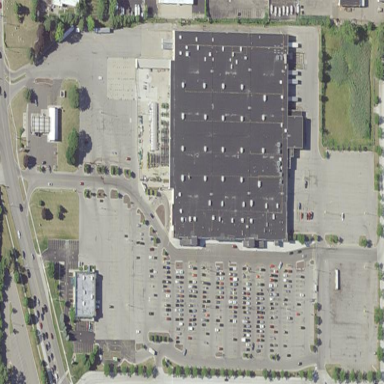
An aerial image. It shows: Retail area.